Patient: sex M, age 60
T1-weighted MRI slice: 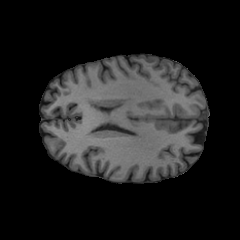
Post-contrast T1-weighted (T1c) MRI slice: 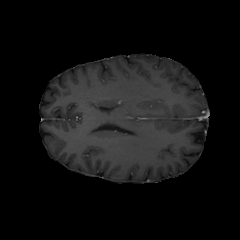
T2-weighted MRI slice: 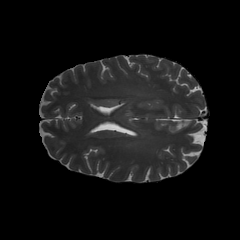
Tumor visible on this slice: no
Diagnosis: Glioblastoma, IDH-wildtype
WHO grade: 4